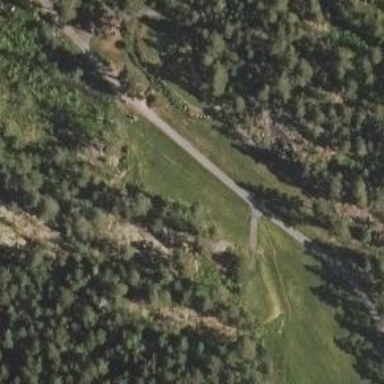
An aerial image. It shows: Area with grass used as rough in golf course.